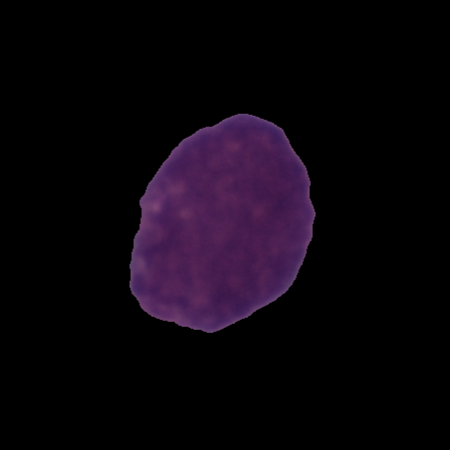
Label: healthy